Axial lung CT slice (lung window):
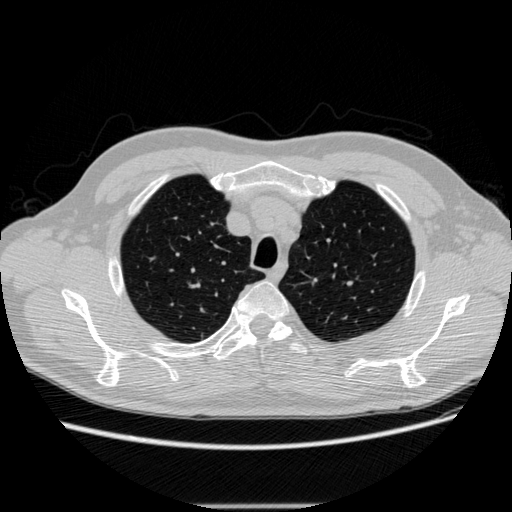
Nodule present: no